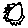
Label: sun